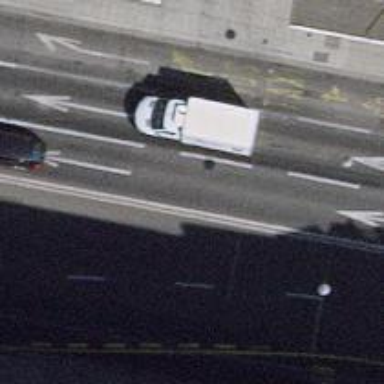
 and separate lane for buses. The road also features shared bus and cycleway."